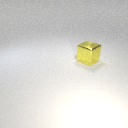
large yellow metal cube